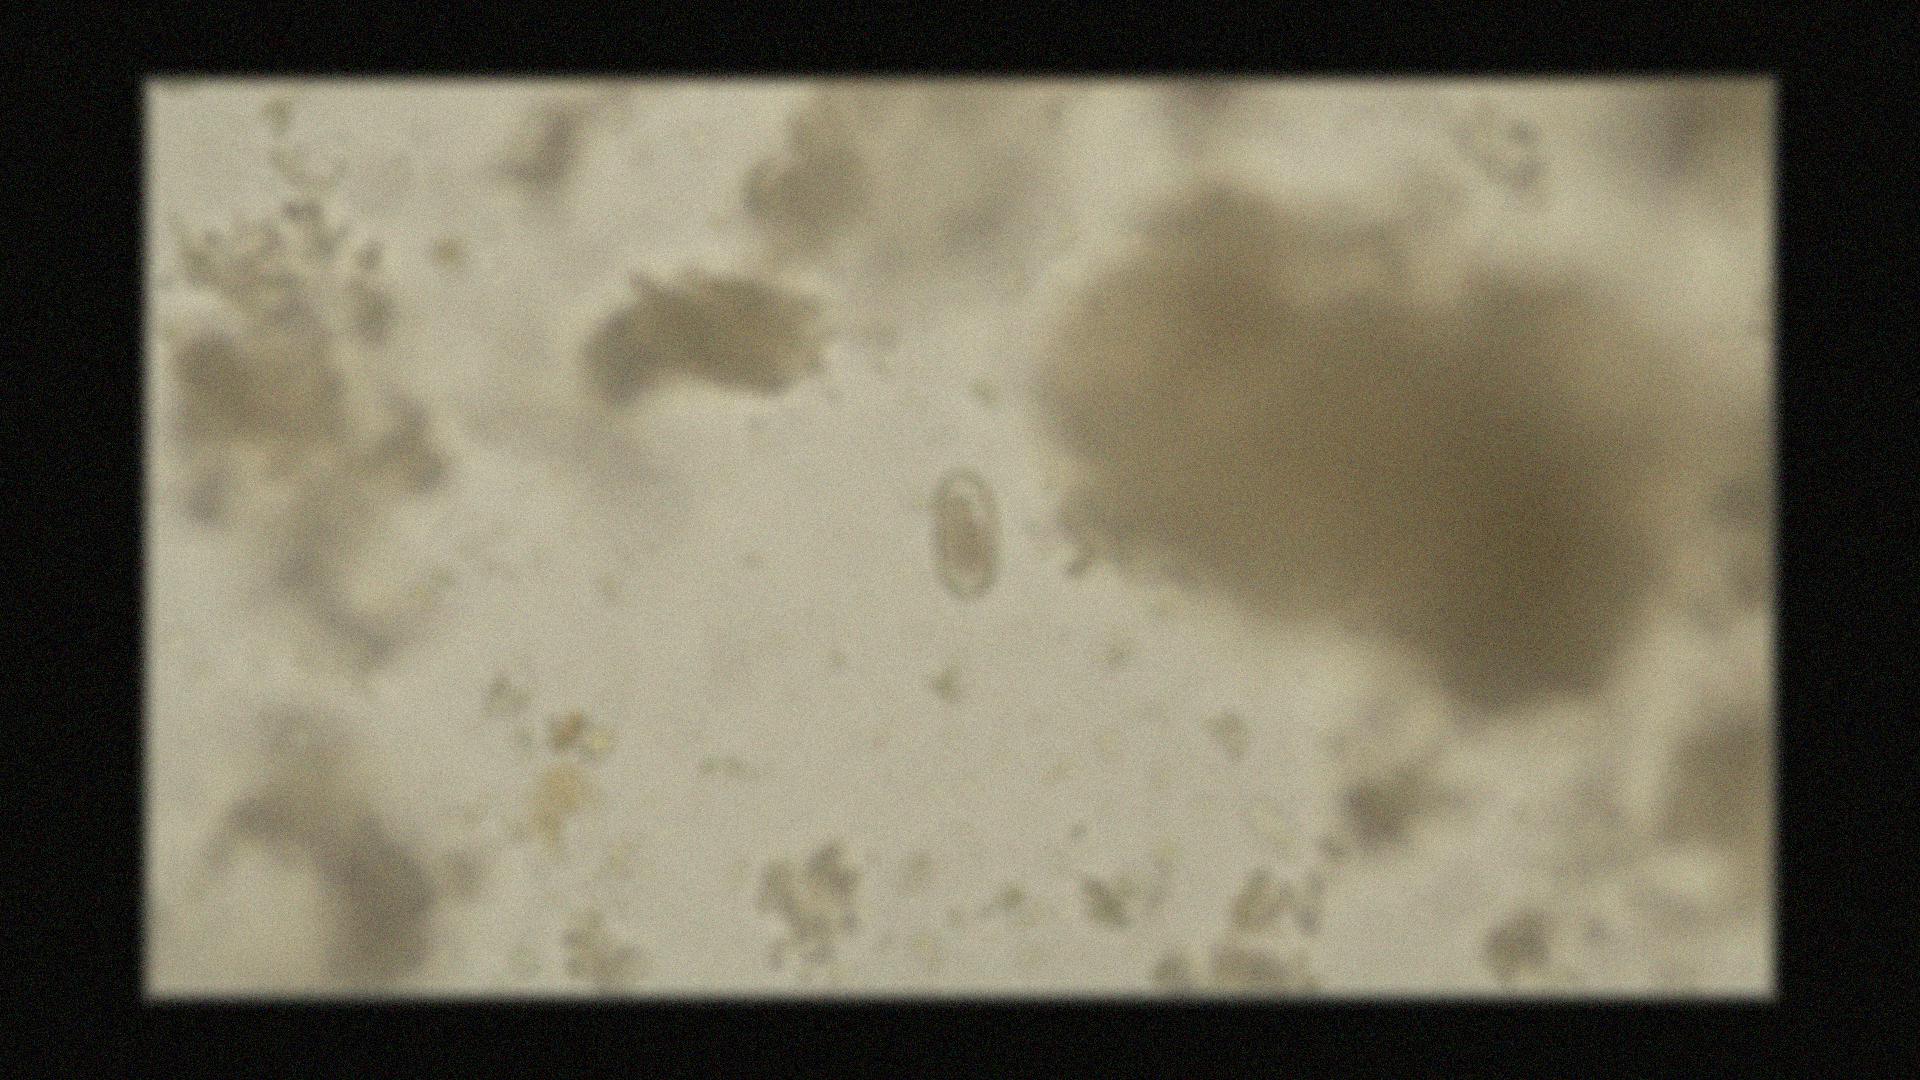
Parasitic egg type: Capillaria philippinensis